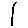
Label: line